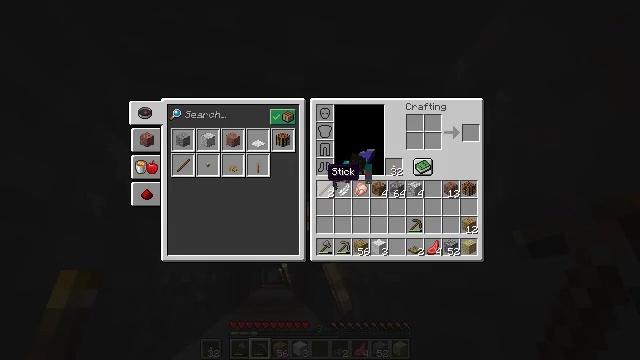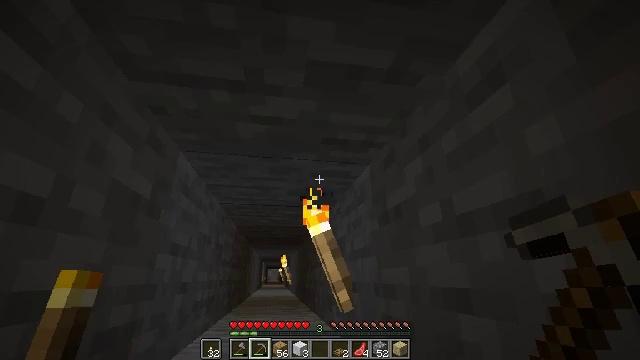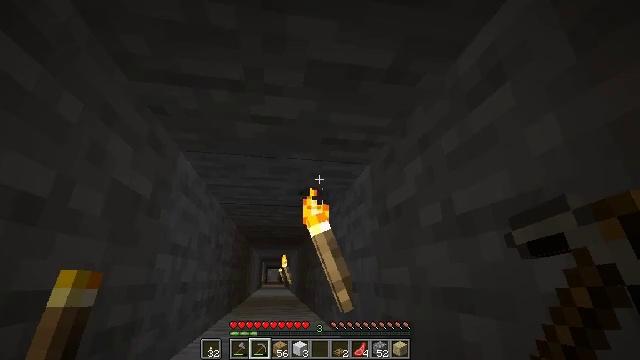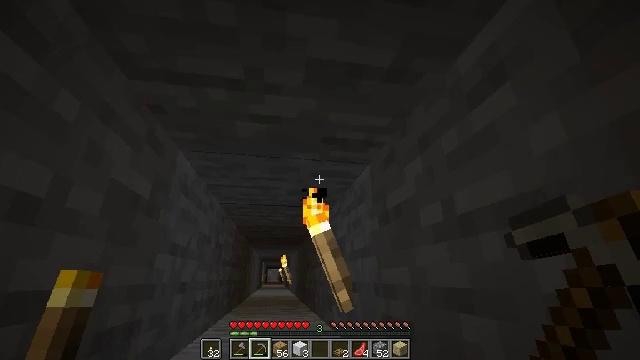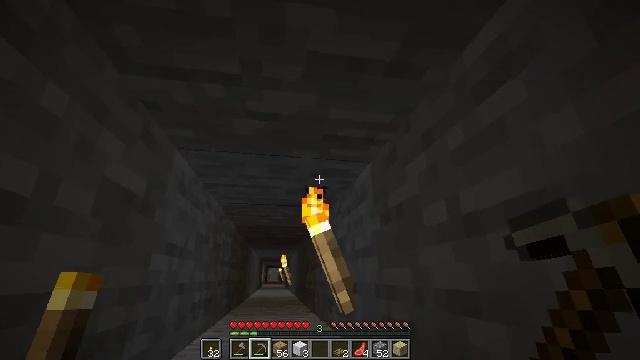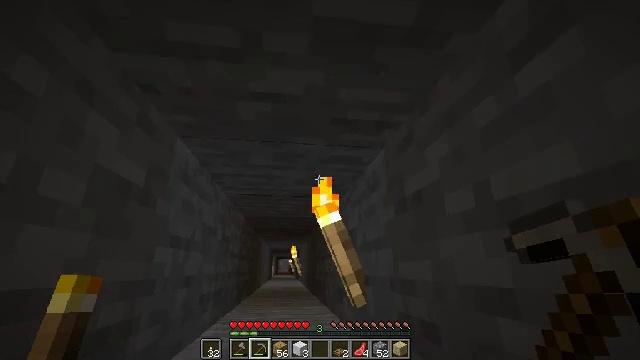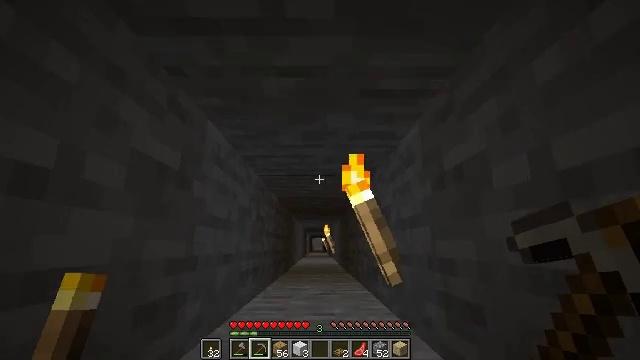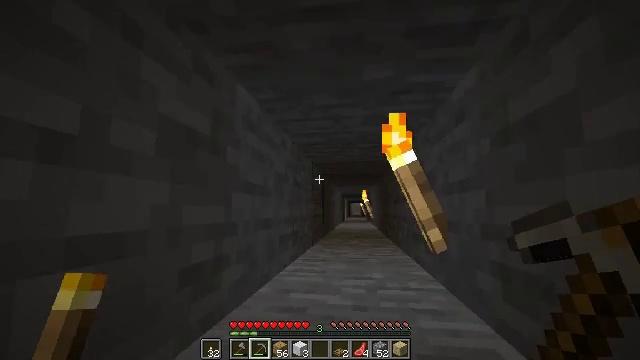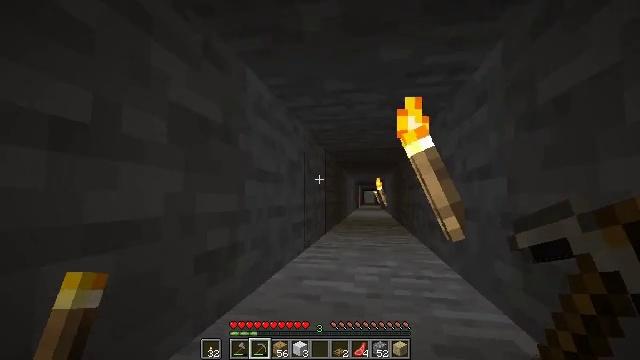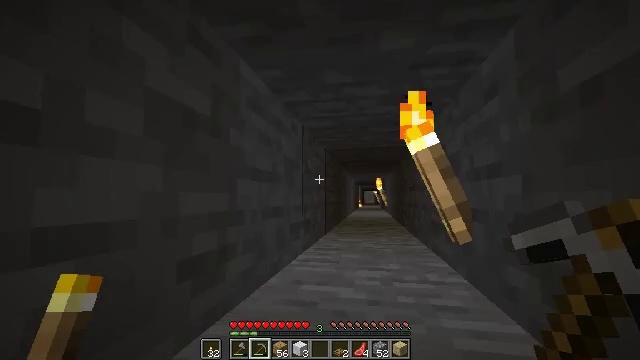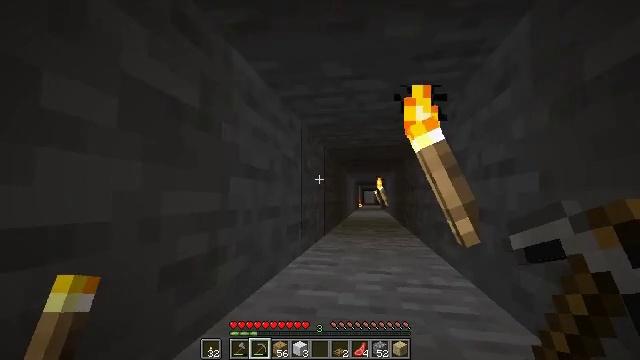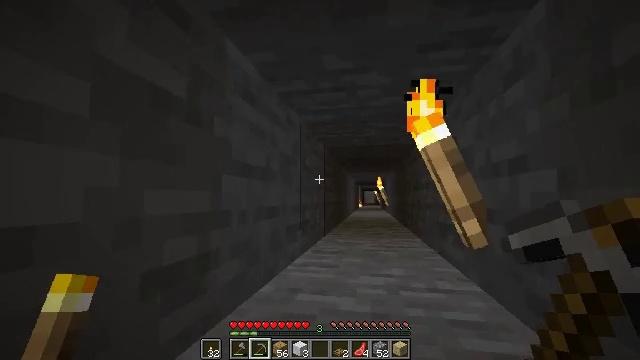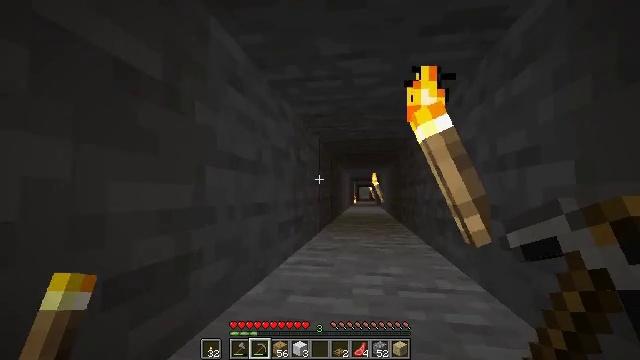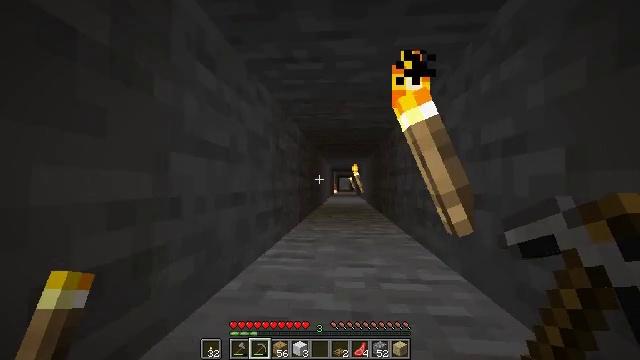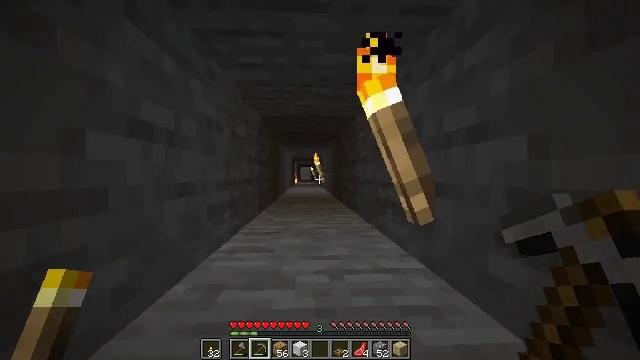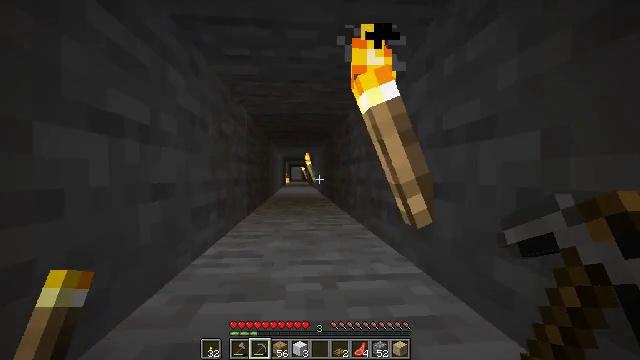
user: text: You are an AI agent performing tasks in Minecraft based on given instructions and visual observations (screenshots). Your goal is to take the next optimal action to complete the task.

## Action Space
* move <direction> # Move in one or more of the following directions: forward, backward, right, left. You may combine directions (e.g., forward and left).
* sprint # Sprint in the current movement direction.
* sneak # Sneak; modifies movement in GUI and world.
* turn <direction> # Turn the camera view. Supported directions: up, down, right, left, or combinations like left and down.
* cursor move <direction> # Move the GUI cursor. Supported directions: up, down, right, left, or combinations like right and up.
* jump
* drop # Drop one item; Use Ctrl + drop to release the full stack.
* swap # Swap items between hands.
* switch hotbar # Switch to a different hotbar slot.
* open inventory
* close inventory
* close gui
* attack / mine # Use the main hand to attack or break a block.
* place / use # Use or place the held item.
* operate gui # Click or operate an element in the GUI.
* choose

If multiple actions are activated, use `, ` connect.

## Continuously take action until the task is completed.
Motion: motion action
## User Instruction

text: craft item air
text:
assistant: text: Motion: close inventory
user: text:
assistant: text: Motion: close inventory
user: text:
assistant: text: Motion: move forward, sprint
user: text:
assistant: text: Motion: move forward, sprint
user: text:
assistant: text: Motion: move forward, sprint, turn left and down
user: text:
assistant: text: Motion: move forward, sprint, turn left and down
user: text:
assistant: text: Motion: move forward, sprint, turn left and down
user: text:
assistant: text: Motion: move forward, sprint, turn left and down
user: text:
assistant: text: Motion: move forward, sprint
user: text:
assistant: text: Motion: move forward, sprint
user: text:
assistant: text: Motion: move forward, sprint
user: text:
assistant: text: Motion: move forward, sprint, turn right
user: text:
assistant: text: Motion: move forward, sprint, turn right and down
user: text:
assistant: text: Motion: move forward, sprint, turn right and down
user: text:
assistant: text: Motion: move forward, sprint, turn right
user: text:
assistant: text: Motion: move forward, sprint
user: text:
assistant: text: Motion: move forward, sprint
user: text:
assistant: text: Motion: move forward, sprint
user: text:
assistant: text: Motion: move forward, sprint, jump
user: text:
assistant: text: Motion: move forward, sprint, jump
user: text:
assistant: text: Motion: move forward, sprint, jump
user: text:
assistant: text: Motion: move forward, sprint, jump
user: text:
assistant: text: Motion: move forward, sprint, jump
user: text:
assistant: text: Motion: move forward, sprint, jump
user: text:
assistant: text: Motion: move forward, sprint, jump
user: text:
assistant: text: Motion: move forward, sprint, jump
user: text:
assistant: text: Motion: move forward, sprint, jump
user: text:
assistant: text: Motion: move forward, sprint
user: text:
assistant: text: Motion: move forward, sprint, jump
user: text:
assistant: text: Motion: move forward, sprint, jump